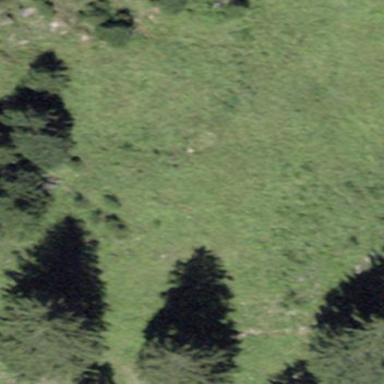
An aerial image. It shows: Beautiful meadow.